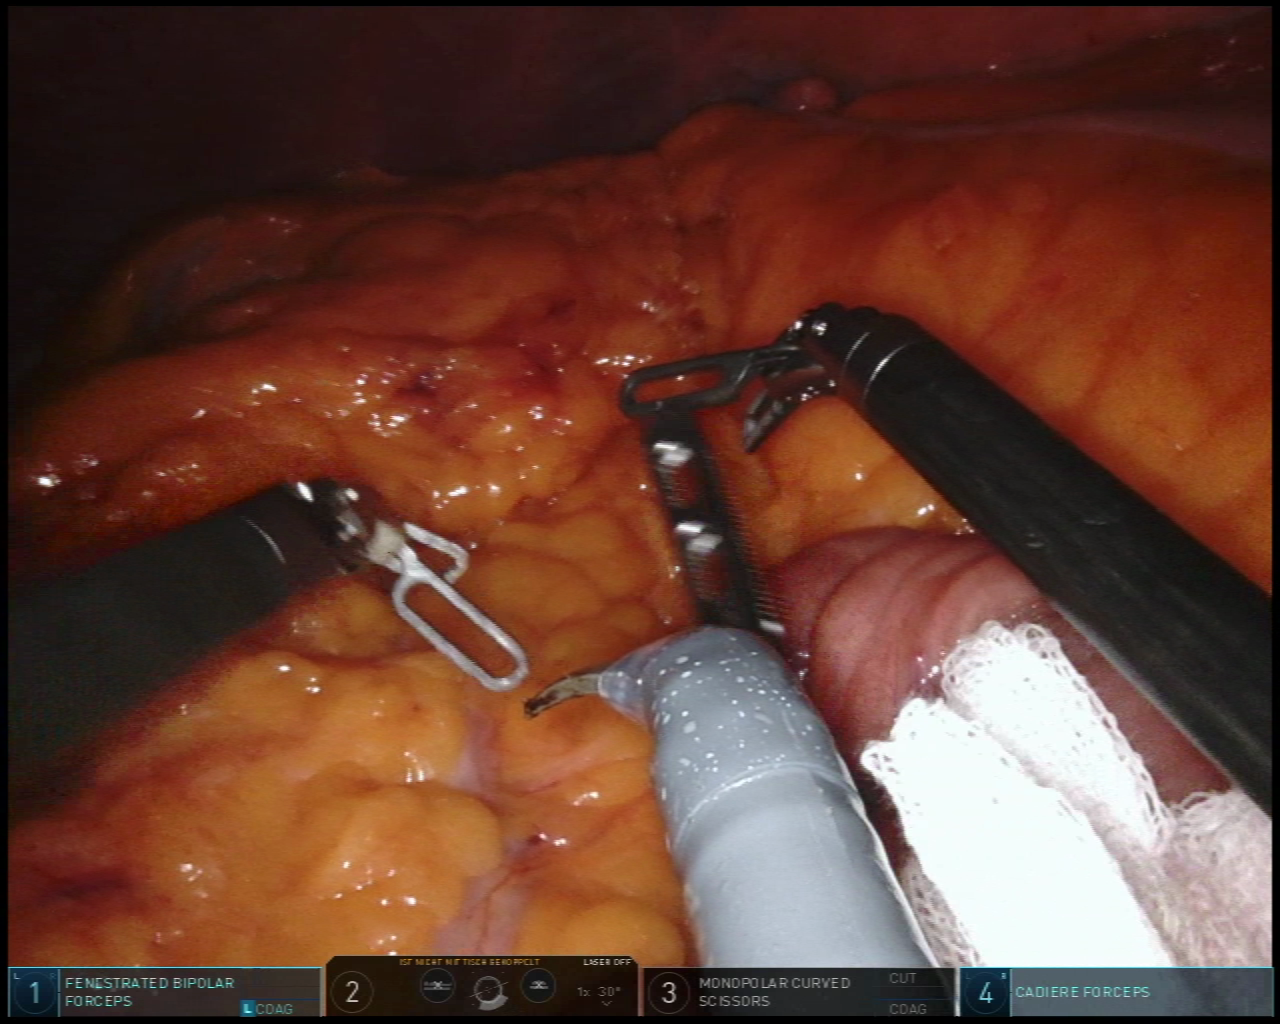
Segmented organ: small_intestine
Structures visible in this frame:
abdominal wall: yes
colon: yes
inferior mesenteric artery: no
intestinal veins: no
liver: no
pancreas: no
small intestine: yes
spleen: no
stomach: no
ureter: no
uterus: no
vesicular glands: no